Question: I've seen other questions related to this and none of the solutions I saw seemed to help. Maybe I'm just overlooking something.
Any help would be appreciated.
I have a map that I'm loading upwards of 1000 markers. When a user performs a mouseover on the marker, I need the infowindow to display for that marker where the marker is.
The issue I'm having is that the same infowindow appears over the same marker no matter which marker I mouseover.
I provided a screenshot below that shows the map with the markers and an infowindow. So, no matter which marker I mouseover, that same infowindow is shown.
This is the code (gm is an instantiated google.maps object):
'''
for (var i = 0; i < opts.LocationsData.length; i ++) {
var datum = opts.LocationsData[i];
var icon = new gm.MarkerImage(datum.map_pin_loc + datum.map_marker + '.svg',null, null, null, new google.maps.Size(31,51));
var loc = new gm.LatLng(datum.latitude, datum.longitude);
var zi = 500;
if(i>9)
{
datum.map_pin_icon = datum.map_pin_loc + 'dot1.svg';
icon = new gm.MarkerImage(datum.map_pin_icon,null, null, null, new google.maps.Size(8,8));
zi=450;
}
var marker = new gm.Marker({
position: loc,
/** title: datum.title != '' ? datum.title : datum.description, **/
icon: icon,
zIndex: zi,
map: map
});
marker.type = 'point';
marker.post_id = datum.pin_id;
marker.scrollAndAnimate = true;
/** (these are used elsewhere in my code for marker management and other purposes) **/
markers.push(marker);
markersLatLngObjs.push(loc);
var infowindow = new gm.InfoWindow({
content: '<strong>' + (datum.title != '' ? datum.title : datum.description) + '</strong>'
});
gm.event.addListener(marker, 'mouseover', function() {
infowindow.open(map,marker);
});
}
'''

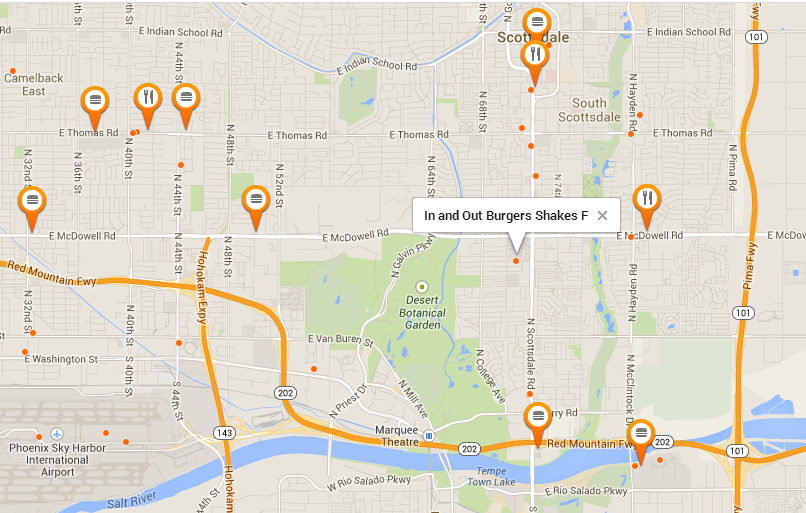
Answer: The pb is that the mouseover event handler is a closure referencing variables which are unique in the context of the calling function. Better move this part outside the loop to see clearer.
For example you can define a function such as :
'function showInfo() { // called in the context of a marker var datum = opts.LocationsData[this.placeIndex]; var infowindow = new gm.InfoWindow({ content: '<strong>' + (datum.title != '' ? datum.title : datum.description) + '</strong>' }); infowindow.open(map, this); }'
just before your loop, then tag the markers with a property 'placeIndex' (for example) in your loop :
'marker.placeIndex = i;'
and finally bind the handler with :
'gm.event.addListener(marker, 'mouseover', showInfo);'
Edit: oops, my bad, forgot about the other references, same pb. You can probably replace the marker by 'this' within the handler. I updated the code.